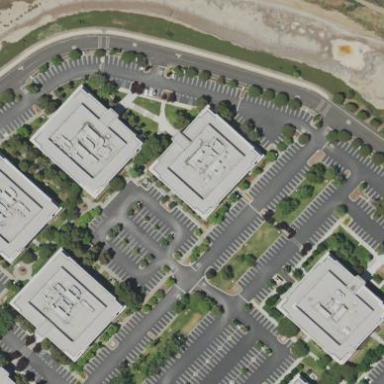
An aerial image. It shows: Office building.